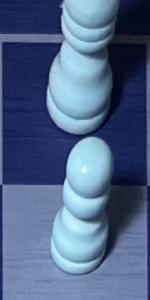
Label: Pawn_White